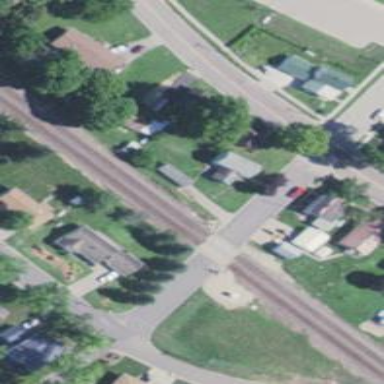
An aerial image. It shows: Railway level crossing.